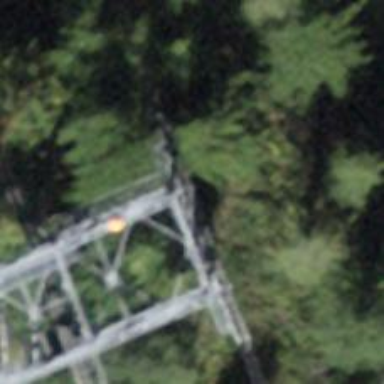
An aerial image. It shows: Cable car system.